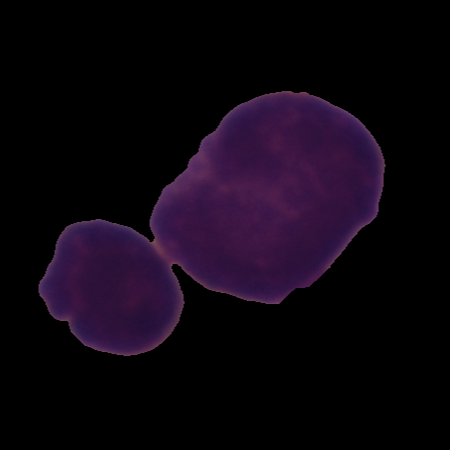
Label: healthy